Question: Given the first 35 numbers in a 36-square grid, find the smallest positive integer such that all the numbers in the 36-square grid can be divided into two parts of 18 numbers + 18 numbers, where the sum of the two parts is equal.
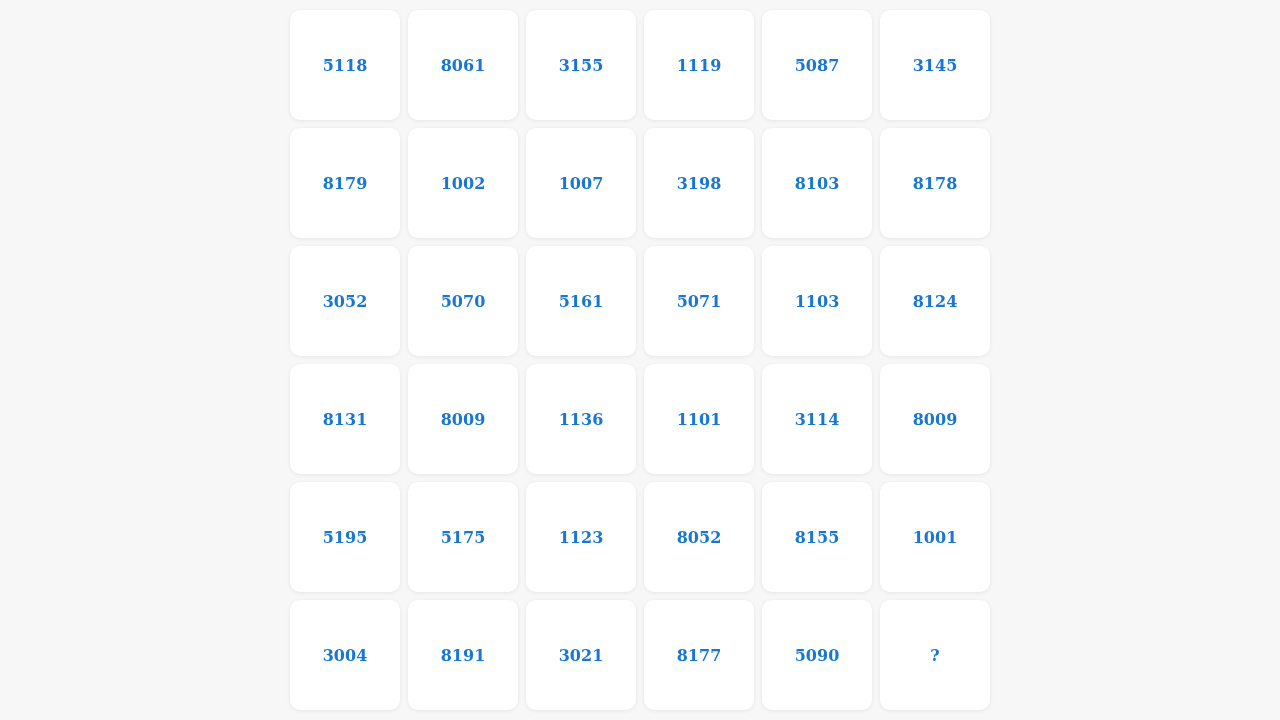
Answer: 1